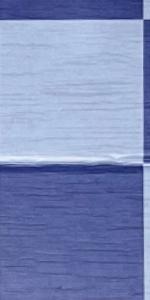
Label: Empty